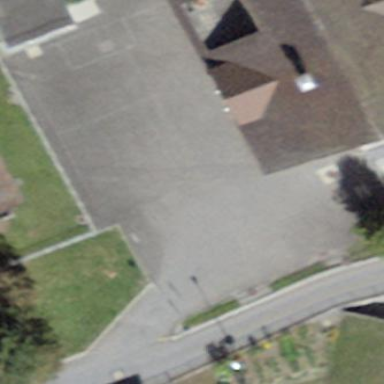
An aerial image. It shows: School.